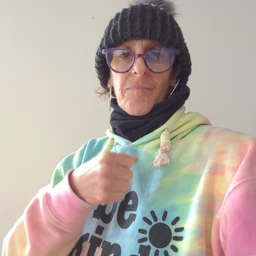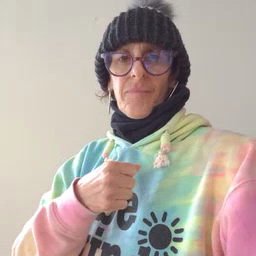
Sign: old